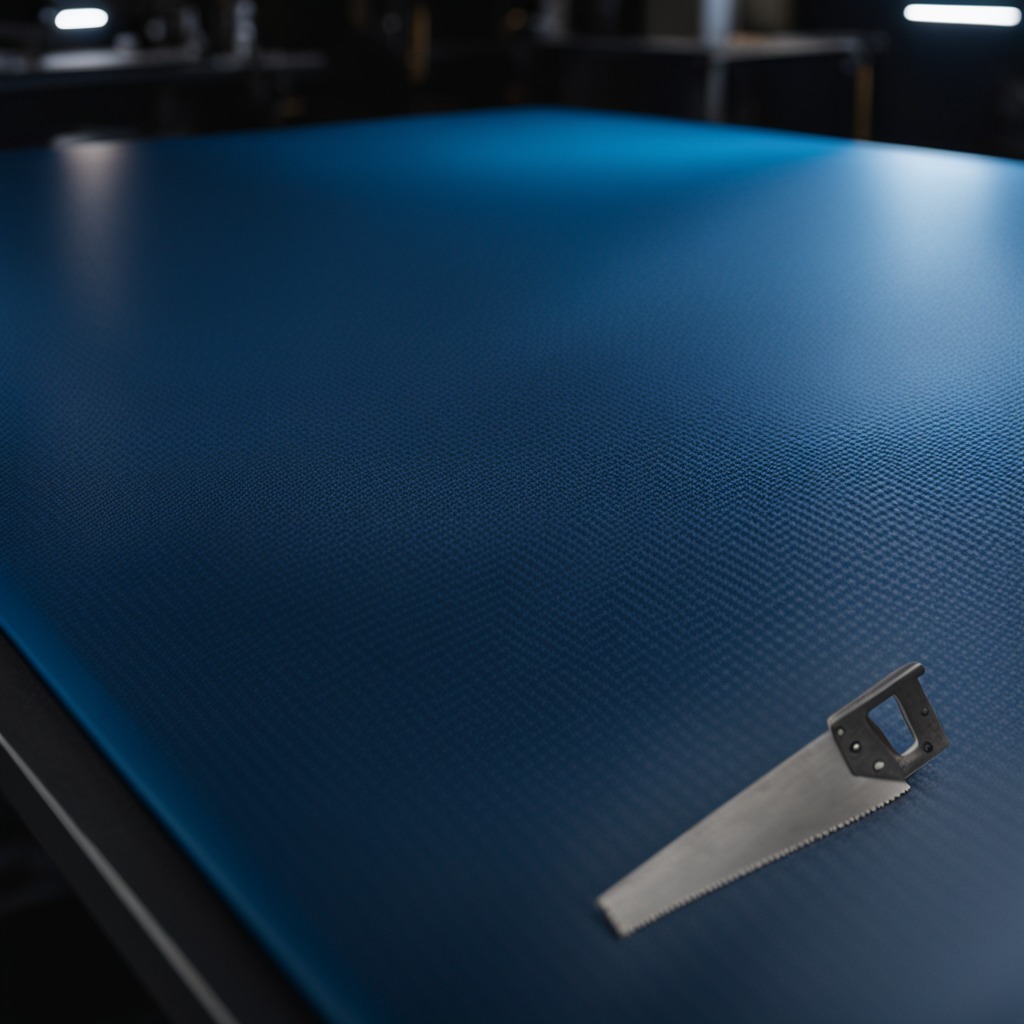
A metal saw is lying on the granite tabletop.